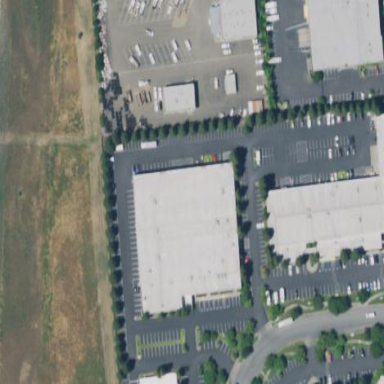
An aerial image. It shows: Commercial building.